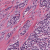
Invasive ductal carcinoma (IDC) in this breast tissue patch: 1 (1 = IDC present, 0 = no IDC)